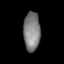
Tissue: lung
Cell type: T cells
Senescence score: 0.234
Nuclear area (px): 639
Mean DAPI intensity: 126.961